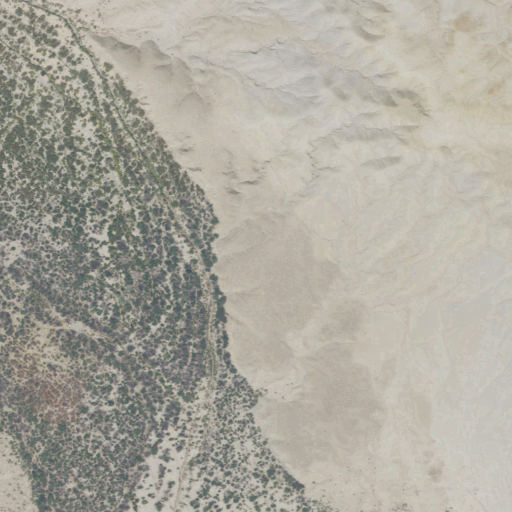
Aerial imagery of valley in Utah named Cottonwood Wash containing barren land, woody wetlands, and shrub